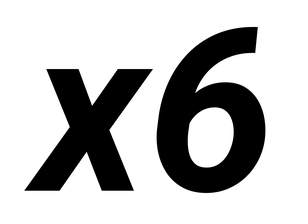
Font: Roboto-Italic_Bold_Italic